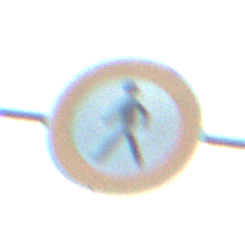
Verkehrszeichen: VerbotFussgaenger
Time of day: SunriseSunset
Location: Outdoor (RoadRail)
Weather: PartlyCloudy
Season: NotSpecified
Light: Natural